Question: I apologize as I am a complete novice, but I am trying to write a macro for excel that will go through a column of names on one sheet and then search through a field of cells on a second sheet and return the row number that it finds a match. Sorry if that sounds confusing, here's a picture to help clarify

I'm looking for a macro that will return in sheet 1 column B the matching rows, ie 9 then 3 then 10.
I realize I'm asking a lot, but as an excel fledgling, any help is greatly appreciated.
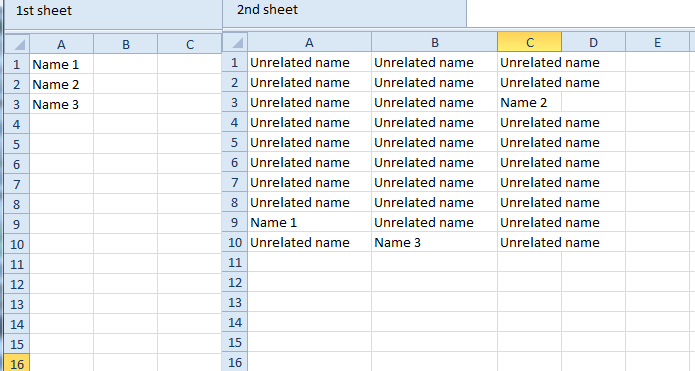
Answer: Try the following
'''
Public Function Findname(s As String, rLook As Range) As Long
Findname = 0
For Each r In rLook
If r.Text = s Then
Findname = r.Row
Exit Function
End If
Next r
End Function
'''
User Defined Functions (UDFs) are very easy to install and use:
1. ALT-F11 brings up the VBE window
2. ALT-I ALT-M opens a fresh module
3. paste the stuff in and close the VBE window
If you save the workbook, the UDF will be saved with it.
If you are using a version of Excel later then 2003, you must save
the file as .xlsm rather than .xlsx
To remove the UDF:
1. bring up the VBE window as above
2. clear the code out
3. close the VBE window
To use the UDF from Excel:
'''
=findname(A1,Sheet2!A1:G18)
'''
To learn more about macros in general, see:
<URL>
and
<URL>
and for specifics on UDFs, see:
<URL>